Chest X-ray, AP view. Patient: 51 years old, sex F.
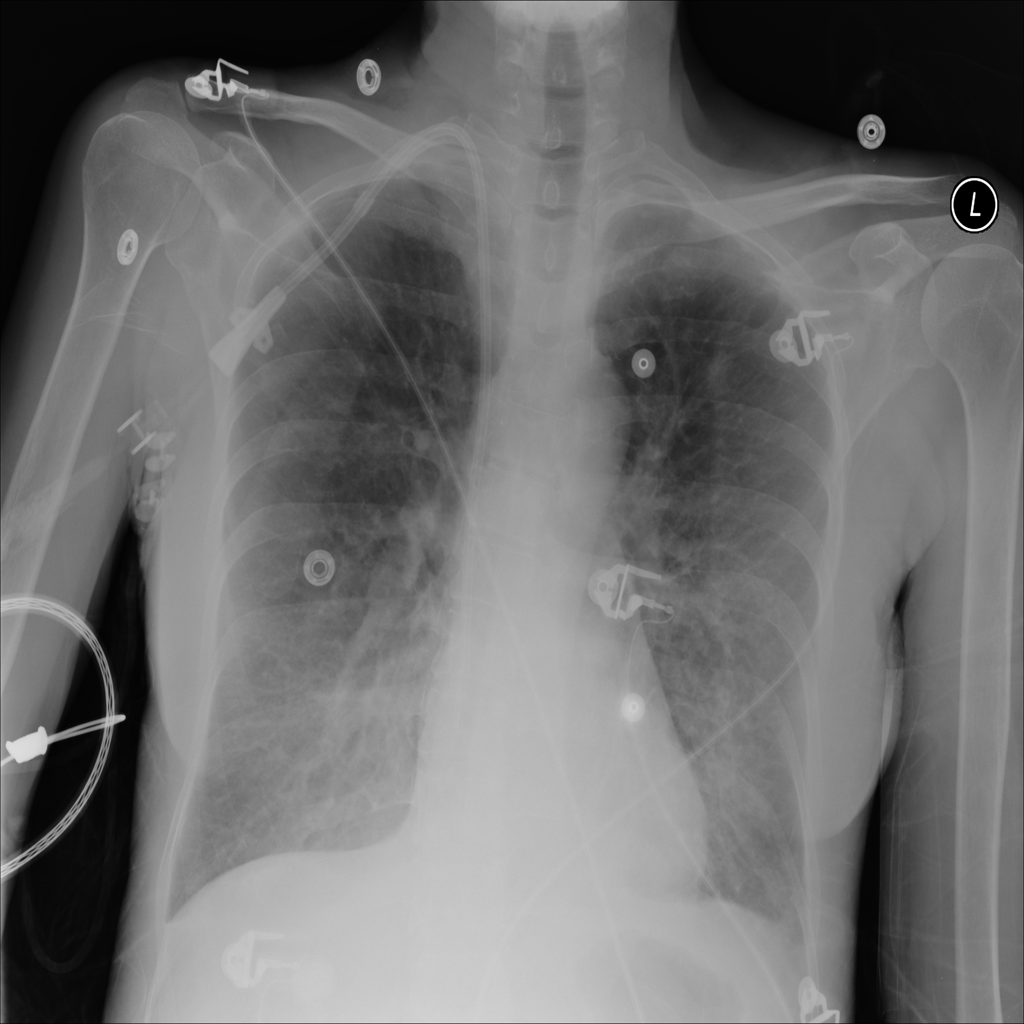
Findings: Edema, Effusion